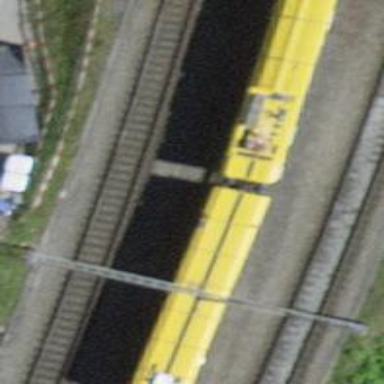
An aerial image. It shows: Railway siding with one electrified track and contact line for powering the train.